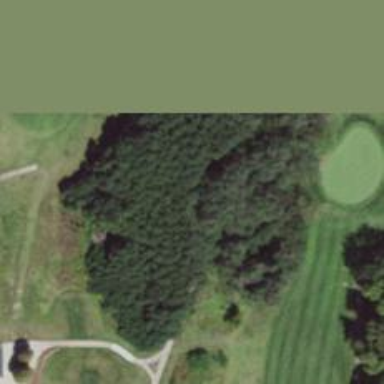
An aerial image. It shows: Golf cartpath that is also road path.